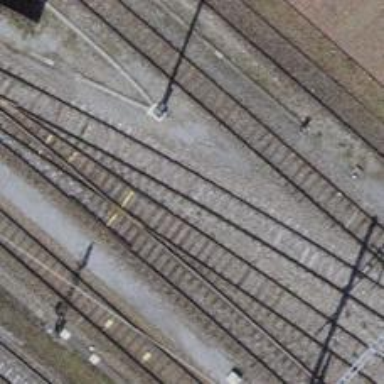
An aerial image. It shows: Siding railway track with electrified contact line.